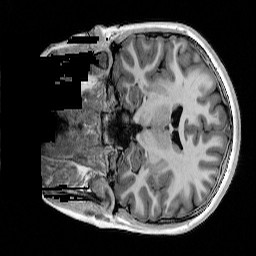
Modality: T1w
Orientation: coronal
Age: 12
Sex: female
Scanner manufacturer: siemens
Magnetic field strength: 3 T
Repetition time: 4 s
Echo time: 0.00289 s